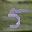
Label: 5